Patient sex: F
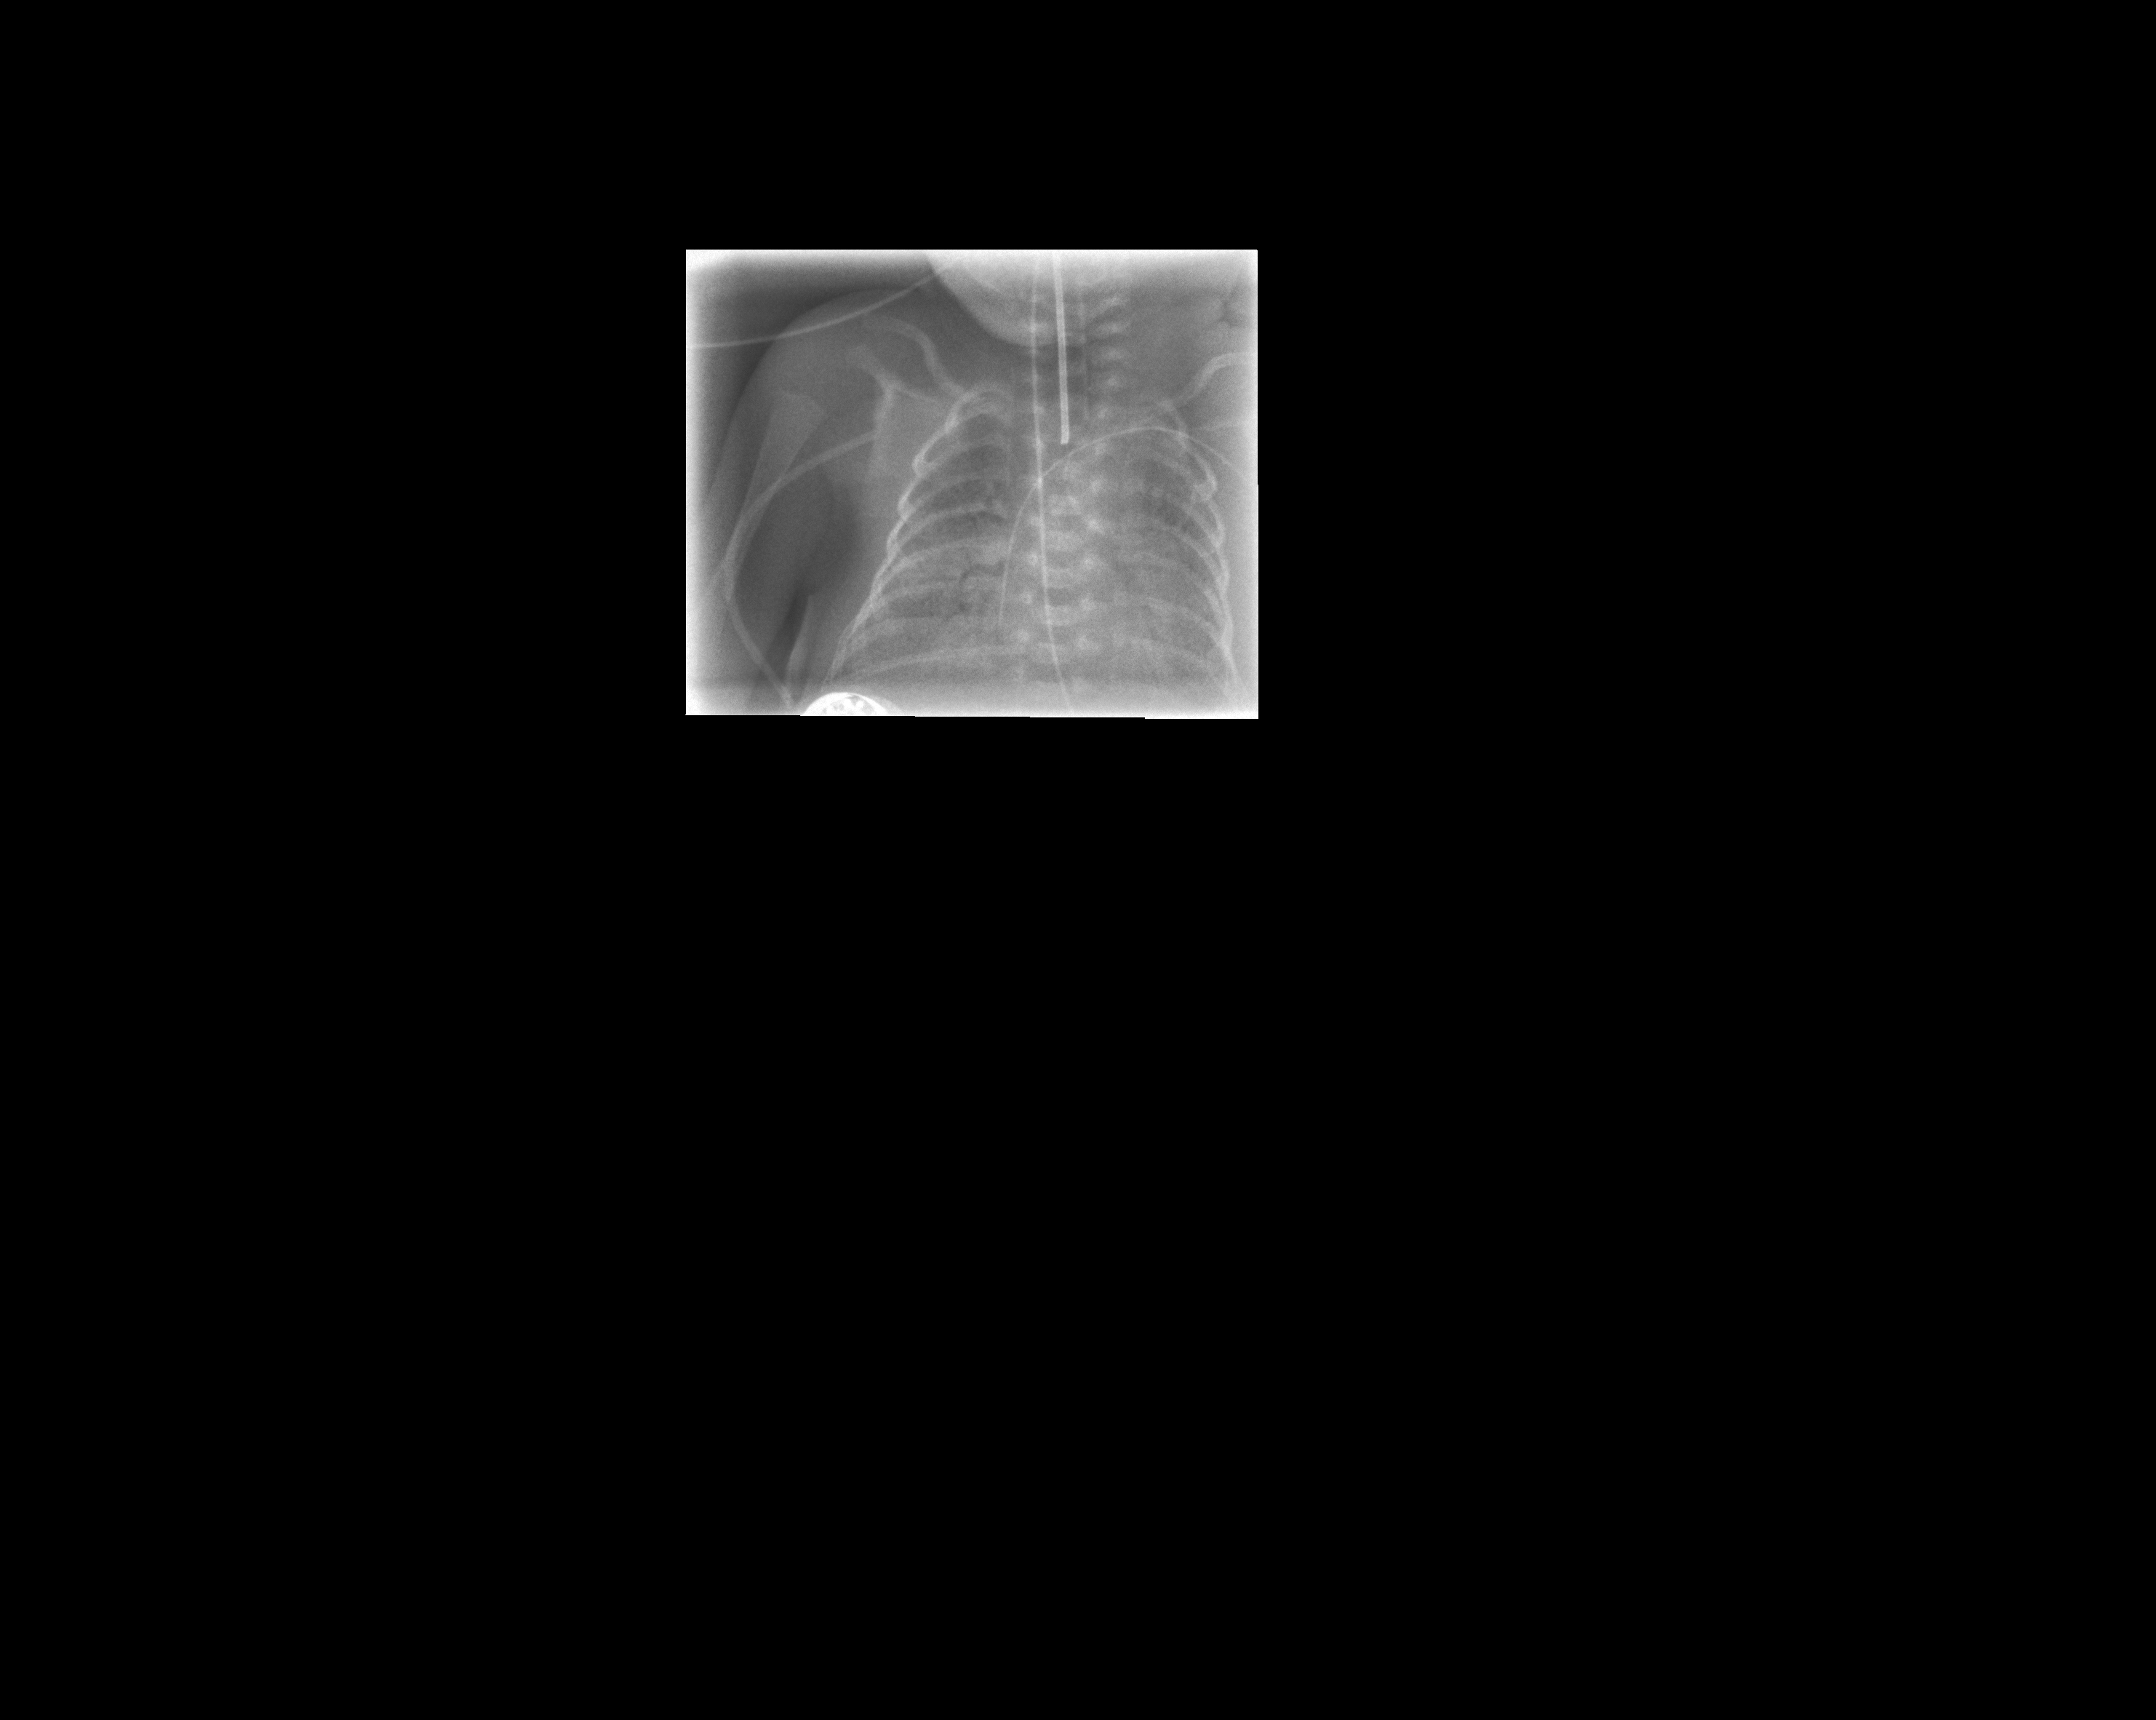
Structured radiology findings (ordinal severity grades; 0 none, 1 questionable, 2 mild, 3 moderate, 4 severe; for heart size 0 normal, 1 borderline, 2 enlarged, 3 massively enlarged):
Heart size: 0
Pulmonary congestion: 0
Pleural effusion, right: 0
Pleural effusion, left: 0
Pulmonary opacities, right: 3
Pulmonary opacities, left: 3
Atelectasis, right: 2
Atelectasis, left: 2